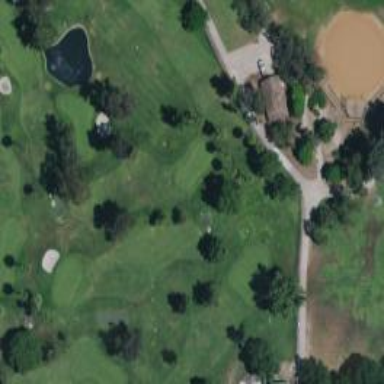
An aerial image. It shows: View of golf hole.